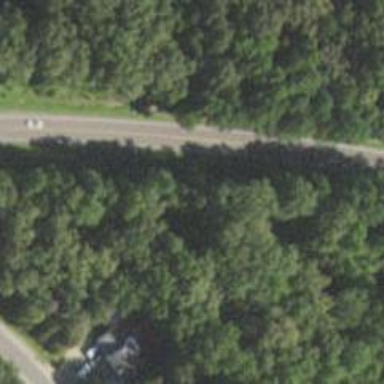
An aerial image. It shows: Expressway with asphalt surface classified as trunk highway.